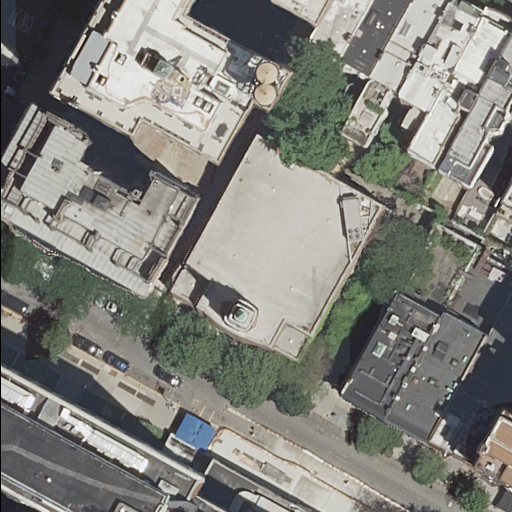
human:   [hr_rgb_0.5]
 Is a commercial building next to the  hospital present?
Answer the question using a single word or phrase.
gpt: no

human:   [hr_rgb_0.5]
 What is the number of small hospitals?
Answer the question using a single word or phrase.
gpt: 0

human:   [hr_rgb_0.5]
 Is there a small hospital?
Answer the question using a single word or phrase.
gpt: no

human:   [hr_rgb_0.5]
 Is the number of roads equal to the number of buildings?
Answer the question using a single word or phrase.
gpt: no

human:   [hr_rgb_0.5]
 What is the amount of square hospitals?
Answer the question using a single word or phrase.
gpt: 0

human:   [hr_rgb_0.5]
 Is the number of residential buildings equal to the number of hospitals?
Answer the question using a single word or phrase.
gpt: no

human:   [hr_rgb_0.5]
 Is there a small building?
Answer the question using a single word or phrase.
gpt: yes

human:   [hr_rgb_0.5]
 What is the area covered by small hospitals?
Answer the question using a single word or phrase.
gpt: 0m2

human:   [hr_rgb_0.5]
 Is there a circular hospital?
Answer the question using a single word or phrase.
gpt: no

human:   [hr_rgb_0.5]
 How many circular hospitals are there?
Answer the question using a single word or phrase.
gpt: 0

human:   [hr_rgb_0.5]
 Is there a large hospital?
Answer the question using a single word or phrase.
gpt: yes

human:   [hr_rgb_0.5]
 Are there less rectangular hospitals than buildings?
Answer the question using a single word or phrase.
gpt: yes

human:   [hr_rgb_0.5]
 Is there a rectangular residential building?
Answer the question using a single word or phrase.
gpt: yes

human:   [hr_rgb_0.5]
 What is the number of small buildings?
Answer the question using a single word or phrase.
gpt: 5

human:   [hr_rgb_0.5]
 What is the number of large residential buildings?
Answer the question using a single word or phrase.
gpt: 3

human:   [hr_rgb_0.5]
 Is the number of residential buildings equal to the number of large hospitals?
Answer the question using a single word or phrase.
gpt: no

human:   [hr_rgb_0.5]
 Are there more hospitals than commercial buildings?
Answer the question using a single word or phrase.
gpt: yes

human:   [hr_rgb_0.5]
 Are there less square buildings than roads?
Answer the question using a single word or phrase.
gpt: yes

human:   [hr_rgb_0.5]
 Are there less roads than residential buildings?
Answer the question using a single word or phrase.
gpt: yes

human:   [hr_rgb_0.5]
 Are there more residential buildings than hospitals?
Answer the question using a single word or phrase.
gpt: yes

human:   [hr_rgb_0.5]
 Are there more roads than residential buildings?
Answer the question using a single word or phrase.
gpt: no

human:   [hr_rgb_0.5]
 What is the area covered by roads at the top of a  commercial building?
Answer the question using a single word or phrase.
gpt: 0m2

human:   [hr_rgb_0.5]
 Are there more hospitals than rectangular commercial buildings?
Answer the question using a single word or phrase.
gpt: yes

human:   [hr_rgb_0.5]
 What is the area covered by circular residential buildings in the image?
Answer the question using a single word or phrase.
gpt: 0m2

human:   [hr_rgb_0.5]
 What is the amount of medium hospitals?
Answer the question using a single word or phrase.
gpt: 0

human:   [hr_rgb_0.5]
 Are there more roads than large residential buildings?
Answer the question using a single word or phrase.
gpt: no

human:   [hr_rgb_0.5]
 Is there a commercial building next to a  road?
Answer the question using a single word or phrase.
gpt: no

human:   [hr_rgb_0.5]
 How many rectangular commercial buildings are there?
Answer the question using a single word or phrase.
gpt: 0

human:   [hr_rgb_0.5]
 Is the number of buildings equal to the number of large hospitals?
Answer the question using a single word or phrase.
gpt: no

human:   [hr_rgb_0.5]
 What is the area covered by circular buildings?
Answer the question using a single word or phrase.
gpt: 0m2

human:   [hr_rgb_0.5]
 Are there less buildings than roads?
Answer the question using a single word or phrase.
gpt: no

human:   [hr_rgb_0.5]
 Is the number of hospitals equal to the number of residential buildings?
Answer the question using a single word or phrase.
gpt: no

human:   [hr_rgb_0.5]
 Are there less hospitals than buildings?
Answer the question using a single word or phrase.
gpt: yes

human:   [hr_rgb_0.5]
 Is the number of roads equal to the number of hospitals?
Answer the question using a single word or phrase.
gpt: no

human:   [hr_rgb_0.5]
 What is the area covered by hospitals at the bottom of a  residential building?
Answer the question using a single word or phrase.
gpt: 8712m2

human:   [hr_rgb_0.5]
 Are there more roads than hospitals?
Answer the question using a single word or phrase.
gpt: yes